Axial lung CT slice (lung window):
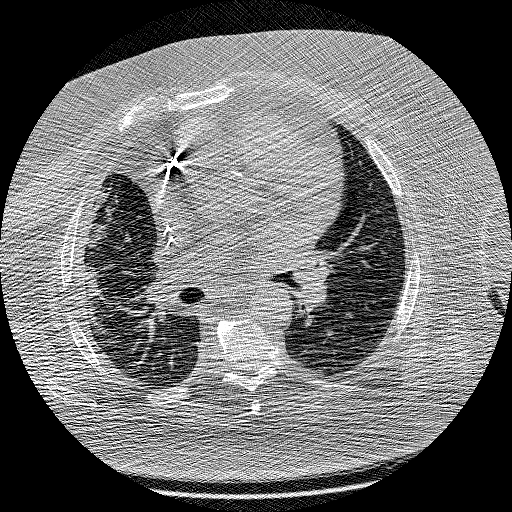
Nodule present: no